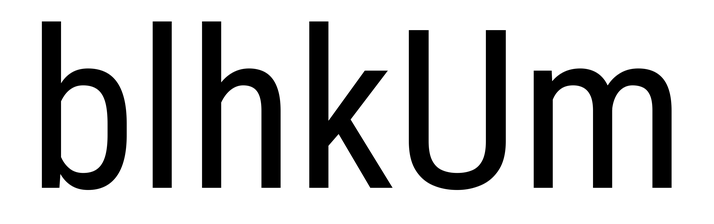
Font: Roboto_Condensed_Regular